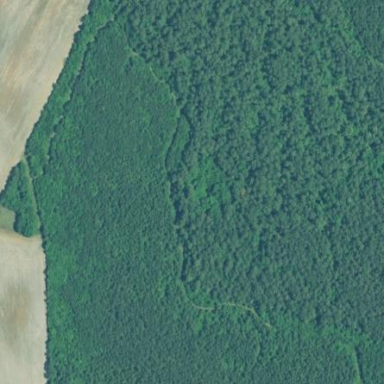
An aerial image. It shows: Mixed woodland with variety of leaf types and cycles.